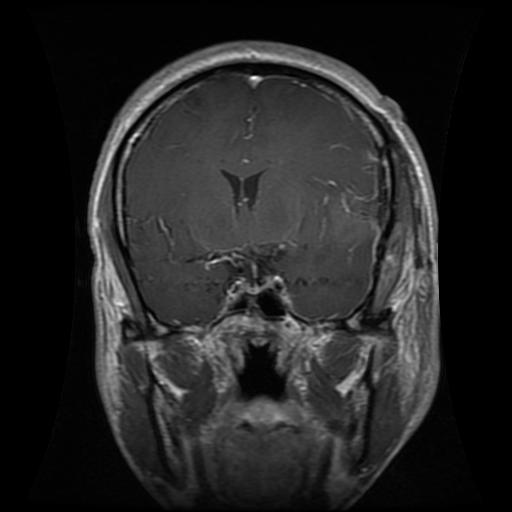
Label: glioma